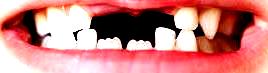
Condition: hypodontia